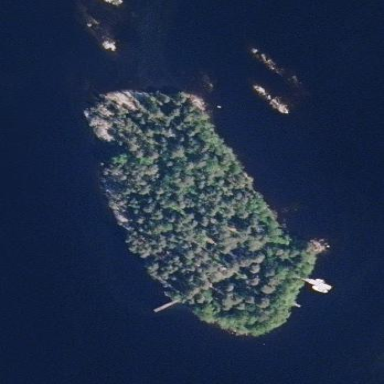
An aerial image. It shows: Islet.